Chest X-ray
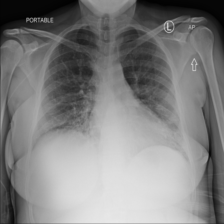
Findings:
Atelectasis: negative
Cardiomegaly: negative
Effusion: negative
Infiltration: negative
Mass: negative
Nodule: negative
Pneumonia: negative
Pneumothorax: negative
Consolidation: negative
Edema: negative
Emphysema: negative
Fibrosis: negative
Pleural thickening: negative
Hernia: negative